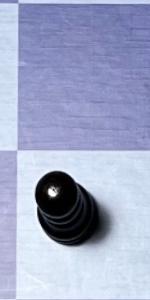
Label: Pawn_Black